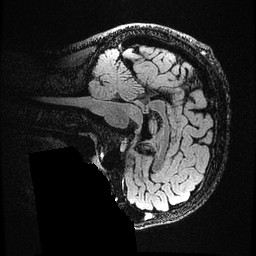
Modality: FLAIR
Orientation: sagittal
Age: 22
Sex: male
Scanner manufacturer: ge
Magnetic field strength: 3 T
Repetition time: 4.802 s
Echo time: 0.1165 s